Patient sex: F
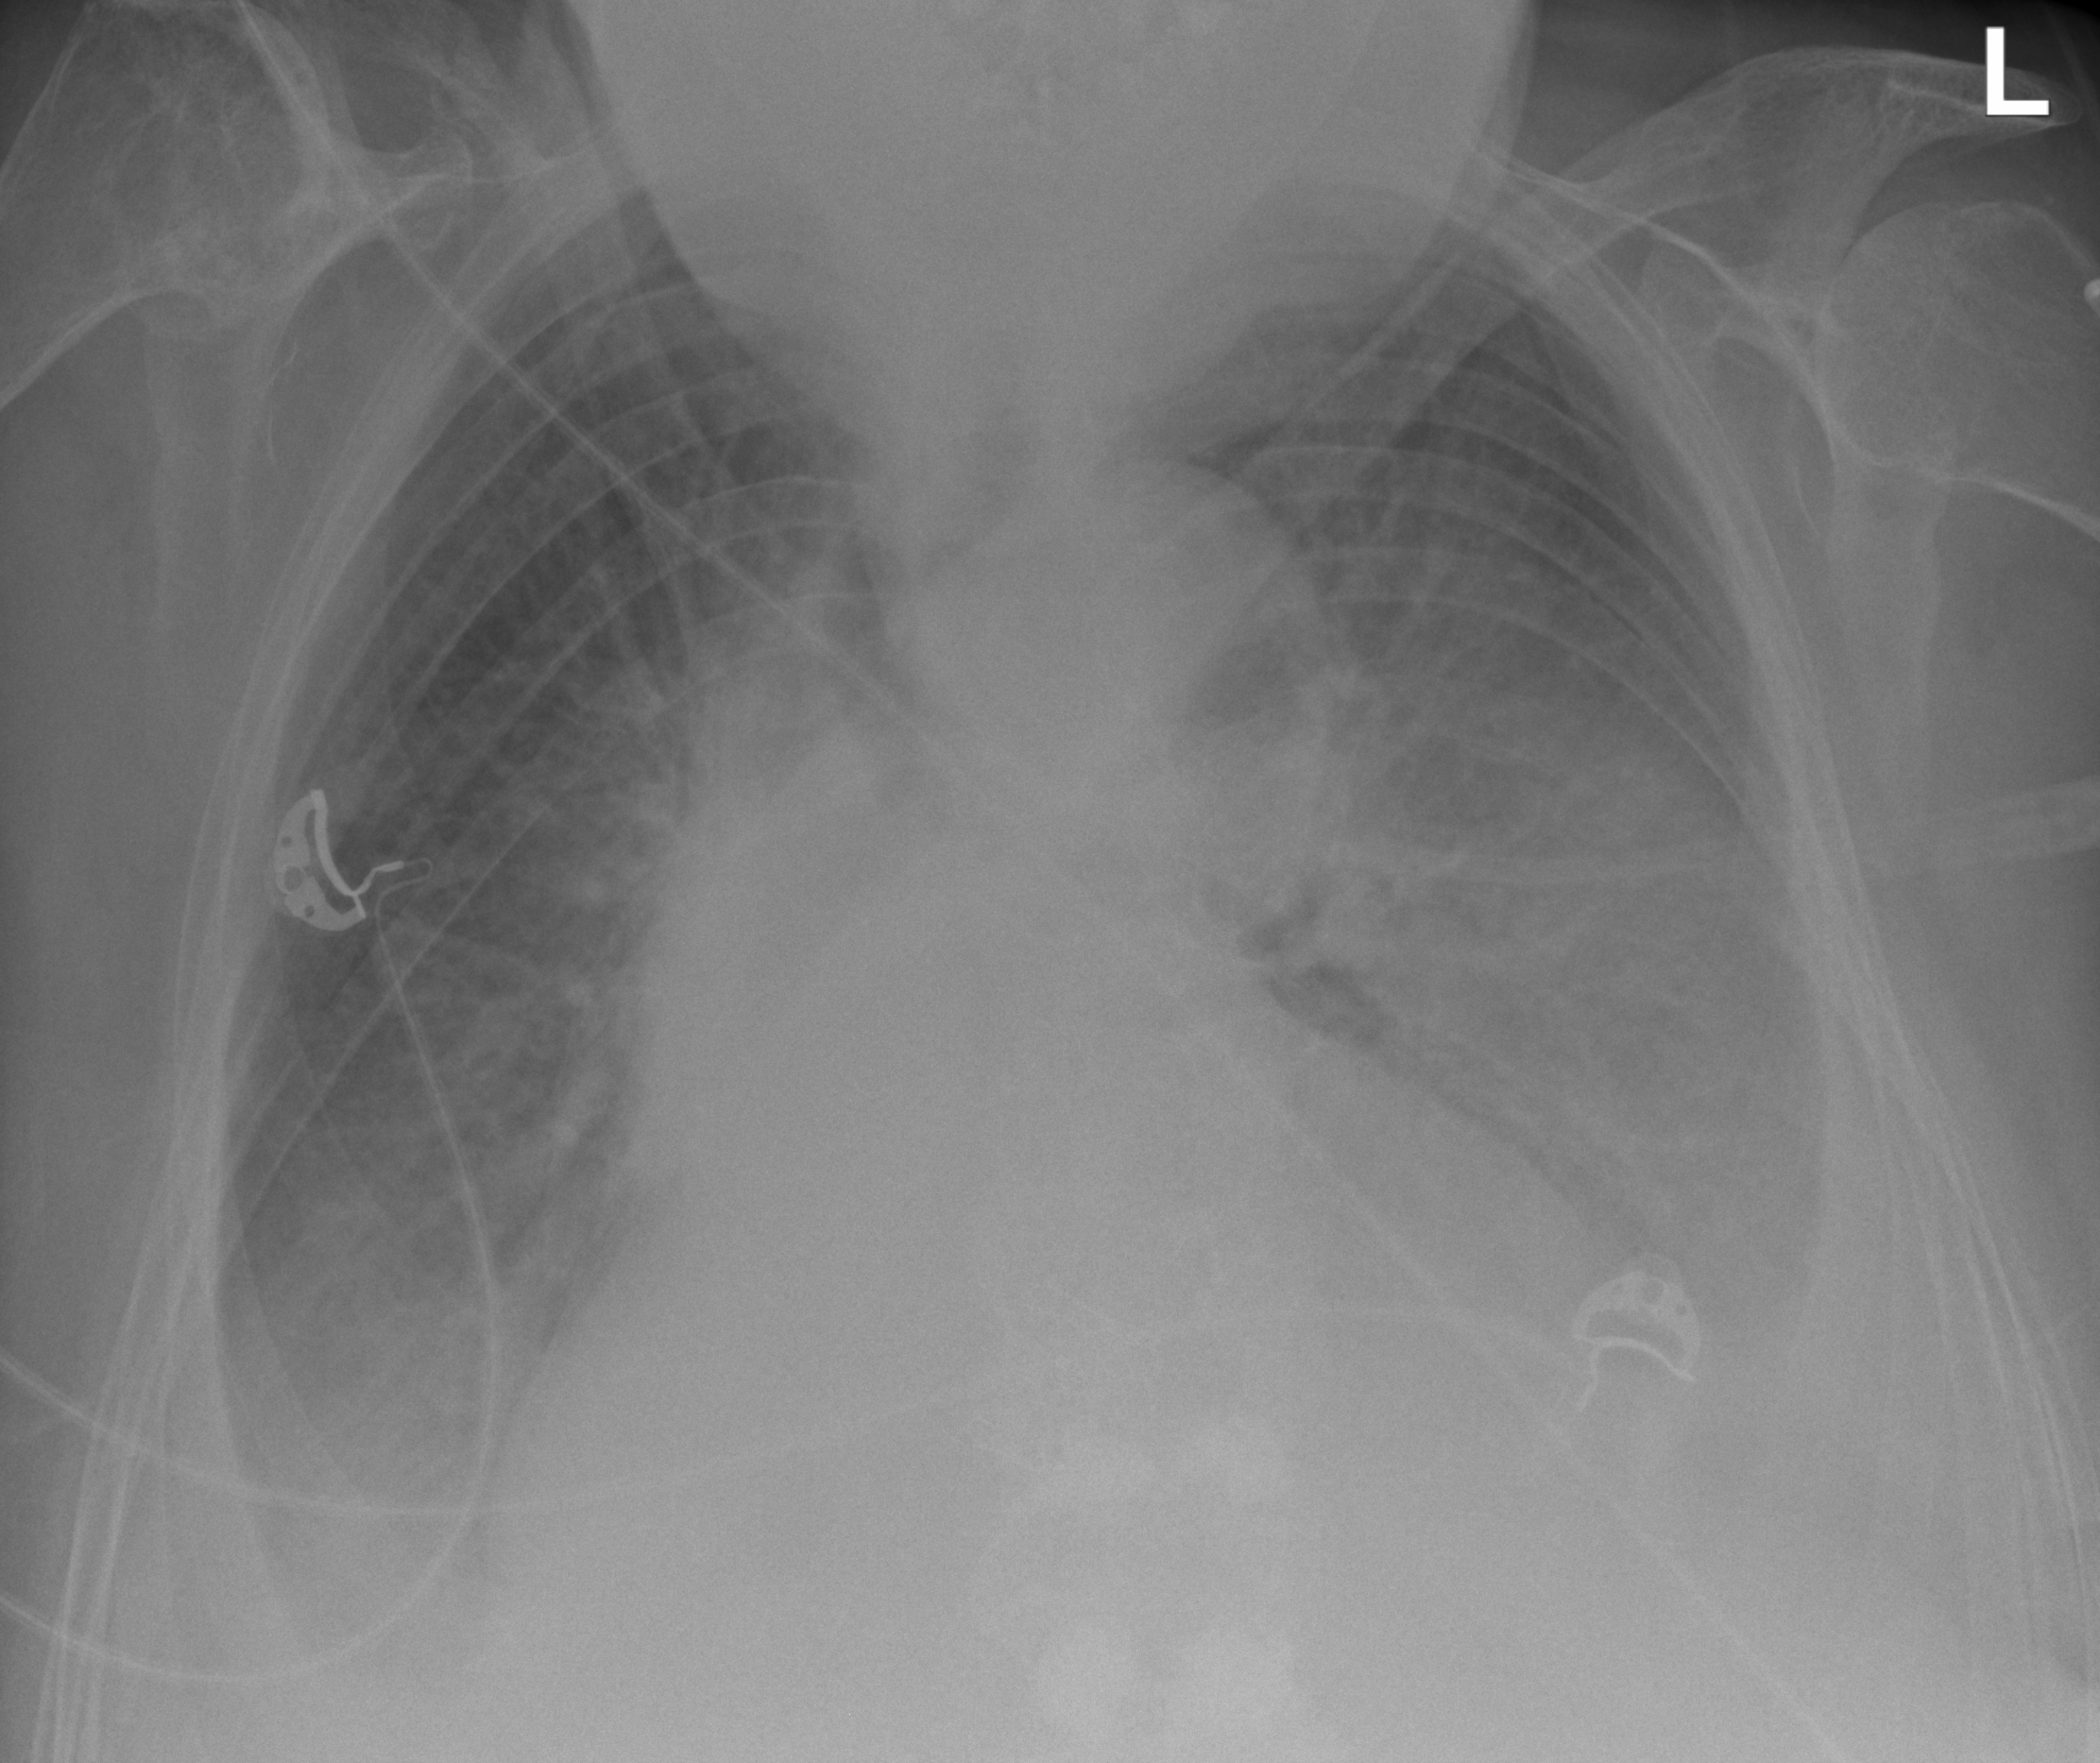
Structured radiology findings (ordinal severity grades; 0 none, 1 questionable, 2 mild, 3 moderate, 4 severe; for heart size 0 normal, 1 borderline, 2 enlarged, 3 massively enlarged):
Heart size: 2
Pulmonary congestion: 3
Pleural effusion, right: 3
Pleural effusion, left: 3
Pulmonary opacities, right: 2
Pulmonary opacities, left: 2
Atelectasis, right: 2
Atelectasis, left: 2